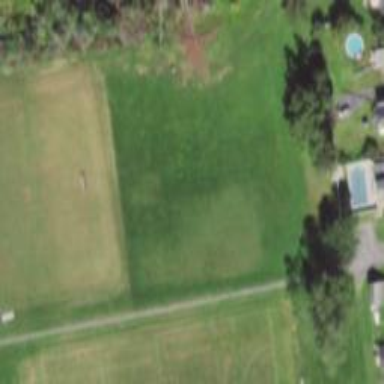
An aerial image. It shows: Soccer pitch for leisure land activities.